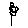
Label: flower